Question: I'm new to this so forgive me if my question sounds silly.
I'm trying to fill a certain hole in an image based on the pixel around the hole.
Semantics are not our concerns here so I'm just looking for a simple method or algorithm to do so.
For example, if we have this picture below, I need the area in the hole to have a similar color to the one surrounding it.

Can anyone help, please?
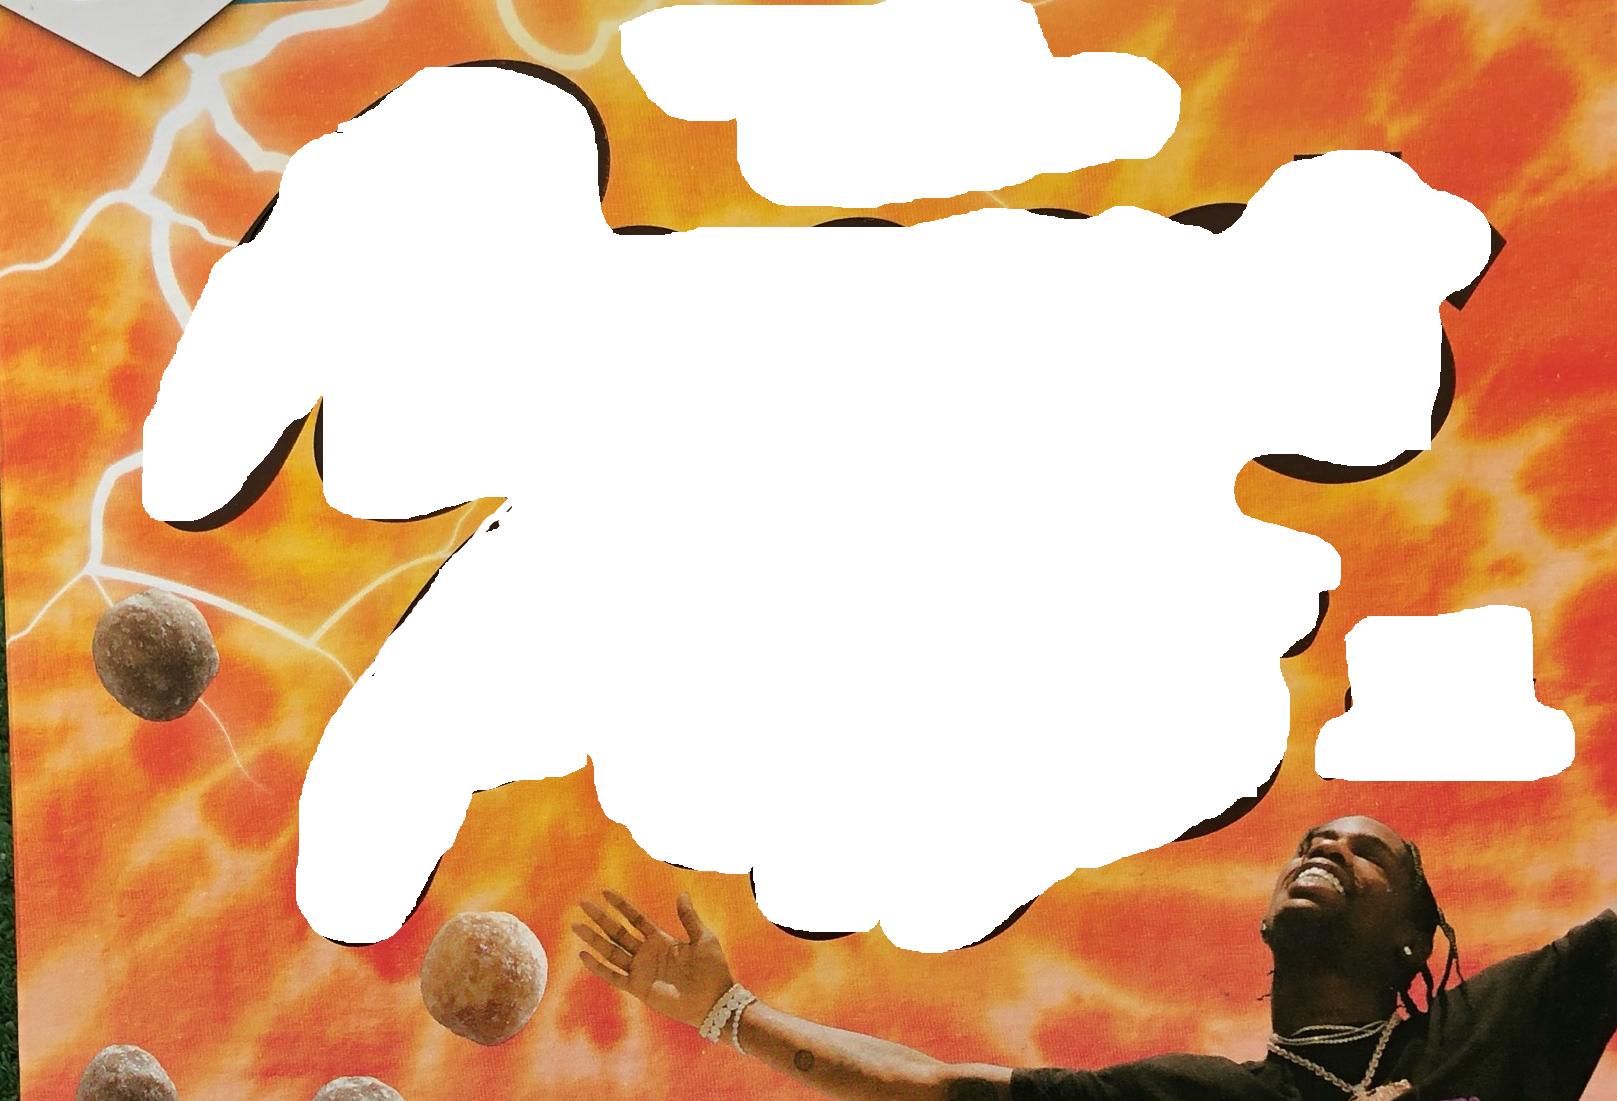
Answer: Assuming you know how to detect holes in your image, you can use simple interpolation to fill it. Since you don't ask specifically about the programming environment you want to use, you can read this article
<URL>
It is MATLAB, probably the simplest language that will allow you to accomplish your task. Hope it will help.